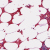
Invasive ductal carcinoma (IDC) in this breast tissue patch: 0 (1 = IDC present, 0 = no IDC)